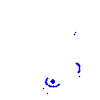
Particle: proton